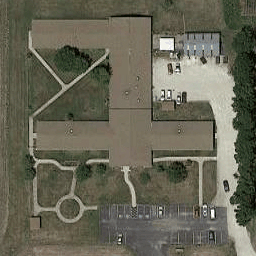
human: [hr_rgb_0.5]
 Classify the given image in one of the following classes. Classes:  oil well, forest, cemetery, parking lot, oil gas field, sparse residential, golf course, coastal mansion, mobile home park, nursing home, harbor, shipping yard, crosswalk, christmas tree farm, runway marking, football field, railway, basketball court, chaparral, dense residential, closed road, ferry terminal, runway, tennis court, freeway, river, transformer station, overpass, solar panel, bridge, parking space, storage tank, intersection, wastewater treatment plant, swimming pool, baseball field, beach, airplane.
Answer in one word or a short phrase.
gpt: nursing home